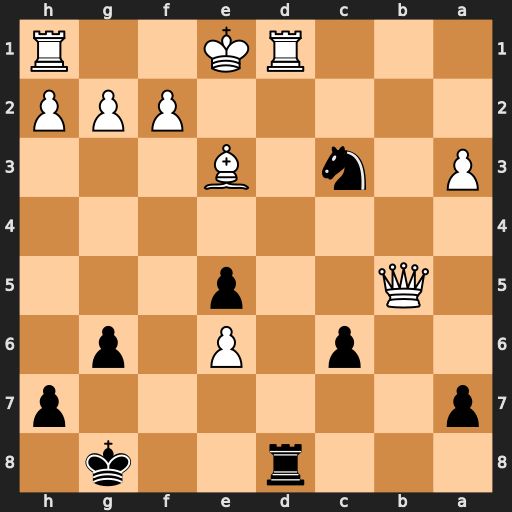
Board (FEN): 3r2k1/p6p/2p1P1p1/1Q2p3/8/P1n1B3/5PPP/3RK2R
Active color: b
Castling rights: K
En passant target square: -
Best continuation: Rxd1#